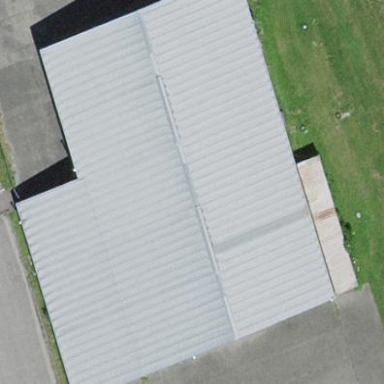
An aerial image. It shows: Industrial building.